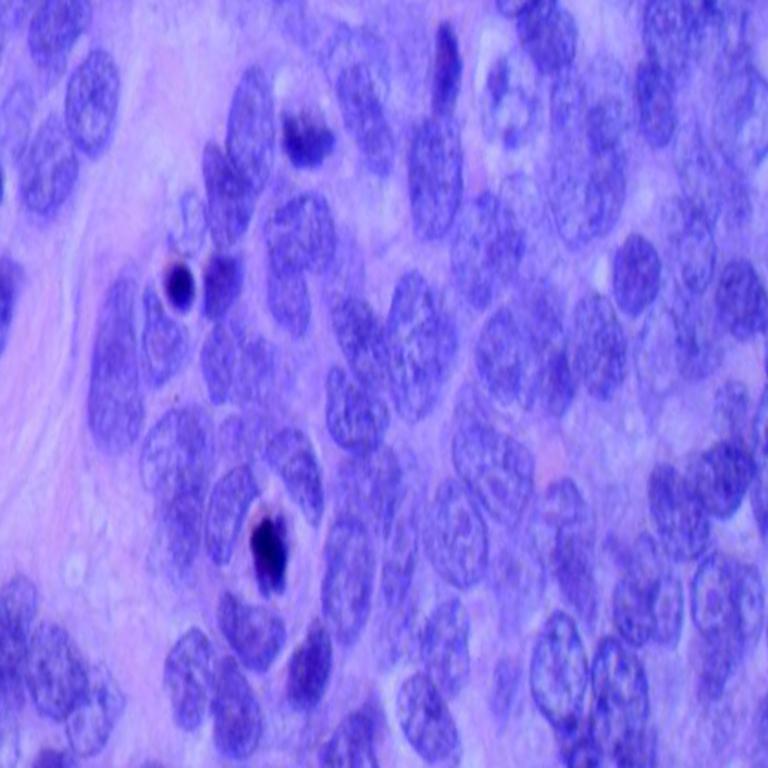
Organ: lung
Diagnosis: squamous carcinomas